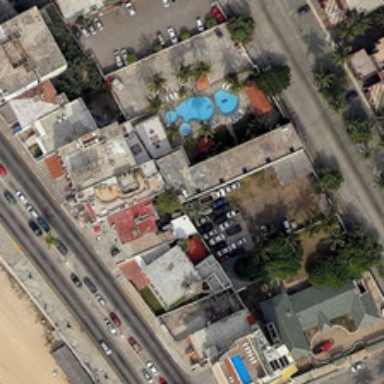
Some buildings and green trees are near a road in a resort .